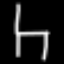
Label: chair